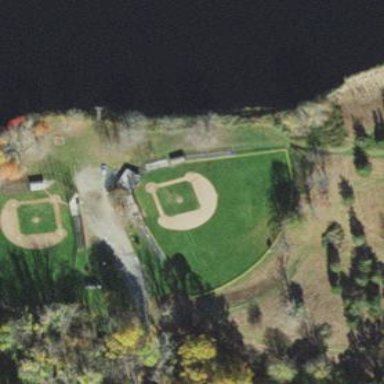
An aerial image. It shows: Baseball pitch for leisure and sports activities.